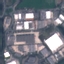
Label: Industrial